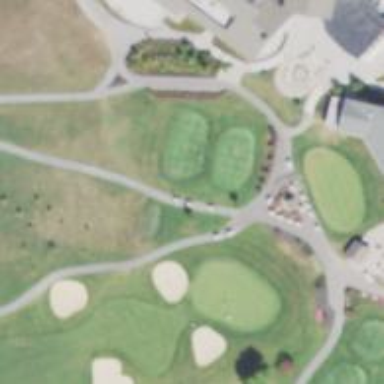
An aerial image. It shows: Golf tee.